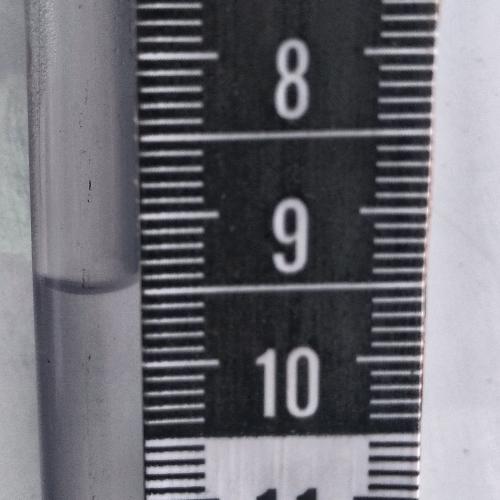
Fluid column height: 9.5 cm